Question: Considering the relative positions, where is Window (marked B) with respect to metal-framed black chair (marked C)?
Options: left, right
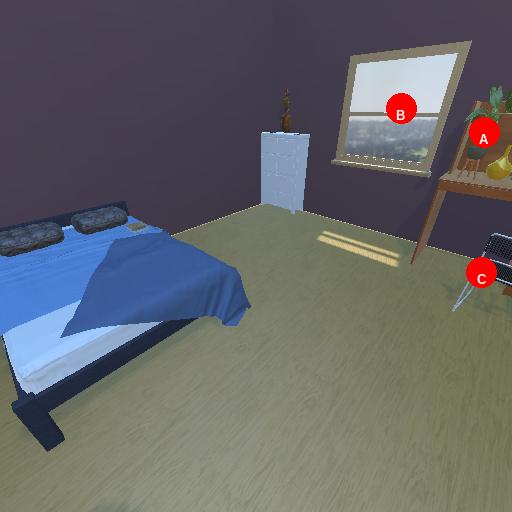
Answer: left